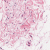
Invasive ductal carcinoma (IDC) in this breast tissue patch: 0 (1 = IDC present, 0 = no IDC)